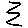
Label: zigzag